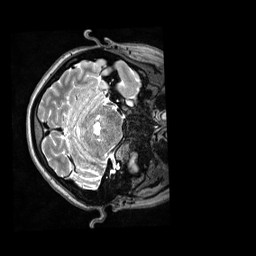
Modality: T2w
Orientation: axial
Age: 22
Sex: female
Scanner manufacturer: siemens
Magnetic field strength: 3 T
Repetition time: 3.2 s
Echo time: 0.562 s